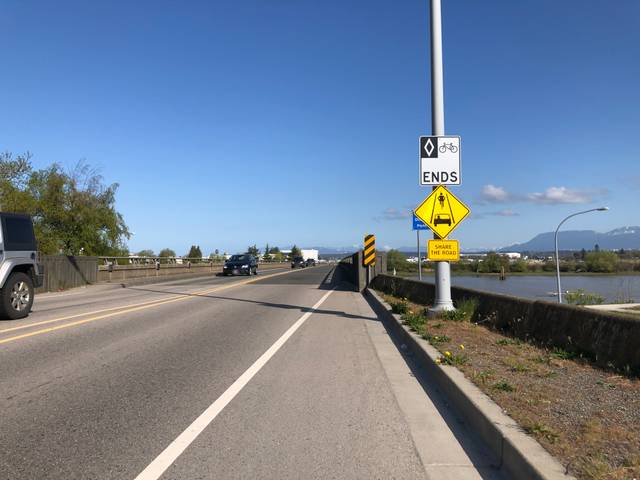
Region: Canada
Coordinates: 49.177, -123.147